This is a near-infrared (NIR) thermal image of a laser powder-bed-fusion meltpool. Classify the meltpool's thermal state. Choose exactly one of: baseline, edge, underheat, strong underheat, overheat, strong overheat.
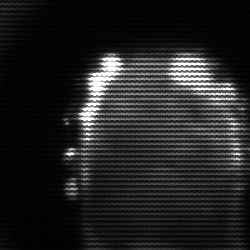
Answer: baseline